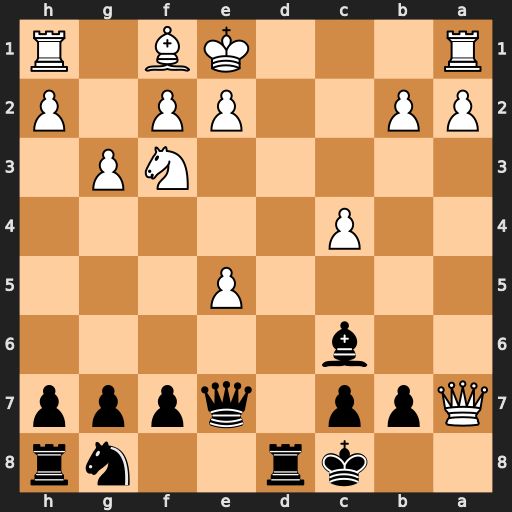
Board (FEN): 2kr2nr/Qpp1qppp/2b5/4P3/2P5/5NP1/PP2PP1P/R3KB1R
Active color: b
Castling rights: KQ
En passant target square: -
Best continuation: Qb4+ Nd2 Qxd2#